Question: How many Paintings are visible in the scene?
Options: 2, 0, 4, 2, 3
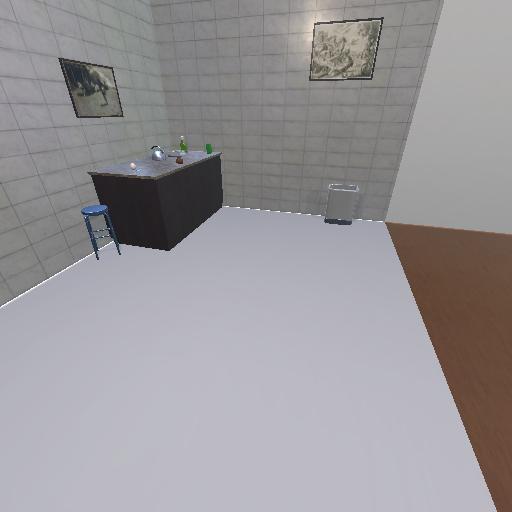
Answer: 2